Field crop: maize
Growth stage: 2
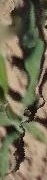
Species: maize